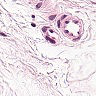
Metastatic tissue present: no